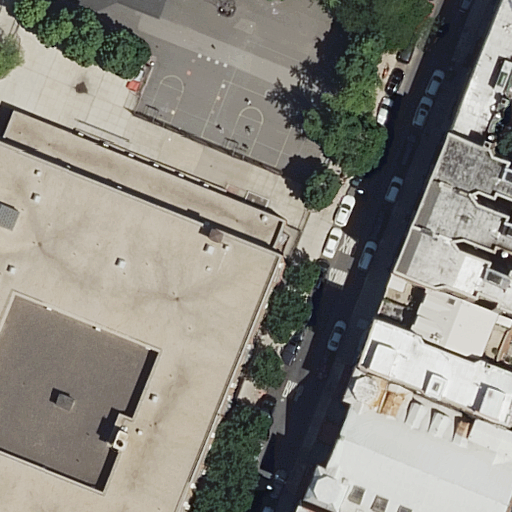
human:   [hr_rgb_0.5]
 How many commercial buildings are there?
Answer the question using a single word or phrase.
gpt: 0

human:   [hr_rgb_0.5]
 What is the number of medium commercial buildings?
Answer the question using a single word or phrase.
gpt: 0

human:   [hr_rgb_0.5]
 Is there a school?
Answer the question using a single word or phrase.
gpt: yes

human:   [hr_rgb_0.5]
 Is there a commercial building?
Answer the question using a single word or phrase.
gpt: no

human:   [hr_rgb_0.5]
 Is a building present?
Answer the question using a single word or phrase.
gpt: yes

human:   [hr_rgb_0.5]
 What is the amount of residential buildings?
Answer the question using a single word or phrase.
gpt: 8

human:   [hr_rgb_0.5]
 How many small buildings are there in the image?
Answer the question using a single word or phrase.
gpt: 1

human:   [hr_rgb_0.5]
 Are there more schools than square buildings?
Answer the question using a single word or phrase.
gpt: yes

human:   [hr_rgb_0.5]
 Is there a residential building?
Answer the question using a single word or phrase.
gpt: yes

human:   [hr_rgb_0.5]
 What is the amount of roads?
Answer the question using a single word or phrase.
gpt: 1

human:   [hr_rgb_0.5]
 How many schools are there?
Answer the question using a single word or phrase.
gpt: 1

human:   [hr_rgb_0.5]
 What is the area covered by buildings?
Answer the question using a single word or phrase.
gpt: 2208m2

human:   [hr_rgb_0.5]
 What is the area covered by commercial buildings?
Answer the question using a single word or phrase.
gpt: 0m2

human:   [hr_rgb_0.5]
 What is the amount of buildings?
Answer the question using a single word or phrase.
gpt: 9

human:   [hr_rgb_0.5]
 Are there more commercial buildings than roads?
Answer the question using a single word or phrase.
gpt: no

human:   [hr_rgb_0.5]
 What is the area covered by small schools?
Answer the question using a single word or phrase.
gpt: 0m2

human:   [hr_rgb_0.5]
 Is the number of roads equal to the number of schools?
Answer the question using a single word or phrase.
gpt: yes

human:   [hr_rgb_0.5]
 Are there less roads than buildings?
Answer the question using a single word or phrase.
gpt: yes

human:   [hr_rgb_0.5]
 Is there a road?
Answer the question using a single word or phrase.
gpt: yes

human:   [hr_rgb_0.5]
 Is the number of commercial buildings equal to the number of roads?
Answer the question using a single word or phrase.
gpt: no

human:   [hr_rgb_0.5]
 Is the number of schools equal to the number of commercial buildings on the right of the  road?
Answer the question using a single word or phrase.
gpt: no

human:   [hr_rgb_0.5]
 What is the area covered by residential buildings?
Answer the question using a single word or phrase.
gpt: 1503m2

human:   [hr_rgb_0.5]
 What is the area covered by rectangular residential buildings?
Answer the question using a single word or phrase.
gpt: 441m2

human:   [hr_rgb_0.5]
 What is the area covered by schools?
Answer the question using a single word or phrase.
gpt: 704m2

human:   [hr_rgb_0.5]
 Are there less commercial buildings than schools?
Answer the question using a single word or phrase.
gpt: yes

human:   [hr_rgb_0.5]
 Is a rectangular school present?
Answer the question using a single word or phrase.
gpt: yes

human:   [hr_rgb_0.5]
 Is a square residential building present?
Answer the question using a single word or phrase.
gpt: no

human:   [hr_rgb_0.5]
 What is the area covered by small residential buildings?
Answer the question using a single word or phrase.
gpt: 2m2

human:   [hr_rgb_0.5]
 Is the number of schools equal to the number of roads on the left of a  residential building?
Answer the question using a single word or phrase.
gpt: yes

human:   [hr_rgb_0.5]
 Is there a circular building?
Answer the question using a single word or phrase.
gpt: no

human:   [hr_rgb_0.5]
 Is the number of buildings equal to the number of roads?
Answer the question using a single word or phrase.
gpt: no

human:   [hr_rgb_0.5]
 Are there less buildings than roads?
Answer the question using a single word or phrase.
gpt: no

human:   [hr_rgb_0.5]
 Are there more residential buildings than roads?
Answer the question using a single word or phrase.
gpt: yes

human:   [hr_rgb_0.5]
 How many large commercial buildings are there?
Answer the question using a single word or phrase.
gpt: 0

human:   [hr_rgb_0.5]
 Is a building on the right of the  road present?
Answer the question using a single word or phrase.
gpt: yes

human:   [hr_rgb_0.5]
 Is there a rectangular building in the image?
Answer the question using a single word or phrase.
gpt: yes

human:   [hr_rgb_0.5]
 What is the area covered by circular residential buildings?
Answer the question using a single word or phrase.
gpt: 0m2

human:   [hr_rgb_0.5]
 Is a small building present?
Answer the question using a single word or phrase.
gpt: yes

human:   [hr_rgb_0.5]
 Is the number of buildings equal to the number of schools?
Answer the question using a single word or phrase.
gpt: no

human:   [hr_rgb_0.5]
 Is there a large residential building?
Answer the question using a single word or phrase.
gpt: no

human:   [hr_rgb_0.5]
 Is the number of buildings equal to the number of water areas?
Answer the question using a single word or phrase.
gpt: no

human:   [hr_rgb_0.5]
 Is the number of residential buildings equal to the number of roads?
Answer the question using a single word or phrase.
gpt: no

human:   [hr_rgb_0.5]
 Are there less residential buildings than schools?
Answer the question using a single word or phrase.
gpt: no

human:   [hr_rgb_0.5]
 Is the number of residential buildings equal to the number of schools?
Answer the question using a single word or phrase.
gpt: no

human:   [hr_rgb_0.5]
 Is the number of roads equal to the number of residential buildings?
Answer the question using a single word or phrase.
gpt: no

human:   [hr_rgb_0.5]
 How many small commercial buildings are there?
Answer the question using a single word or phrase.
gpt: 0

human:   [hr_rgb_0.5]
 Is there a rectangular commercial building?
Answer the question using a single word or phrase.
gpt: no

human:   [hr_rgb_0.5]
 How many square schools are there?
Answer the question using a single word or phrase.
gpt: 0

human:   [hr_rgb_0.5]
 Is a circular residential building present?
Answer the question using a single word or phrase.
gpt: no

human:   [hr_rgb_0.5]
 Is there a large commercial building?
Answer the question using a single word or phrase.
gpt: no

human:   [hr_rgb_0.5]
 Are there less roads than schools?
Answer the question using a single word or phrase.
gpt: no

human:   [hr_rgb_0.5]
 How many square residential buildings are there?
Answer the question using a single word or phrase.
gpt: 0

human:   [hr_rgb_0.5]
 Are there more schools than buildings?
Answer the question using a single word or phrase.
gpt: no

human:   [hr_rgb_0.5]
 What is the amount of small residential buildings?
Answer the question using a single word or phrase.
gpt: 1

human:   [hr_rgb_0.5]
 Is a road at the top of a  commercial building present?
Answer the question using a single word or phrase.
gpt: no

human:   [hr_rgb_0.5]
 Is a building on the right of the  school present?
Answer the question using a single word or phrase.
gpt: yes

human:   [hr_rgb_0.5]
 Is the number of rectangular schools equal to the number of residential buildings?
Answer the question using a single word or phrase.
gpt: no

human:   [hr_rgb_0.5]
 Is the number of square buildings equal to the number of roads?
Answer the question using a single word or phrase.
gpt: no

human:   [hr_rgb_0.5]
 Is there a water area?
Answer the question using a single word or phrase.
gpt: no

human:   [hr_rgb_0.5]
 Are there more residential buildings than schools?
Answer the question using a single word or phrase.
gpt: yes

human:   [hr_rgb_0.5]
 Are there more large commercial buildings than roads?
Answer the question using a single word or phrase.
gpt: no

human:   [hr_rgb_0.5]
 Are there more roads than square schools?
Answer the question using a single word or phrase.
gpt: yes

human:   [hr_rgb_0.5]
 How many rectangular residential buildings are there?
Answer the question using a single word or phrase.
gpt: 3

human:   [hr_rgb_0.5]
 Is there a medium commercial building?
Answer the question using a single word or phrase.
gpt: no